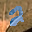
Label: 2